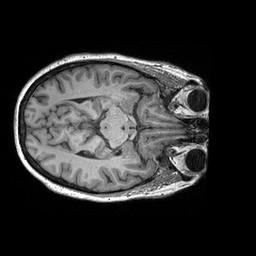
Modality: T1w
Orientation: axial
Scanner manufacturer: siemens
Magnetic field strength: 3 T
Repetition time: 2.3 s
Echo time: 0.00298 s